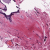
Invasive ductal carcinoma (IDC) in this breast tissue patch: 0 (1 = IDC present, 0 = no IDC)